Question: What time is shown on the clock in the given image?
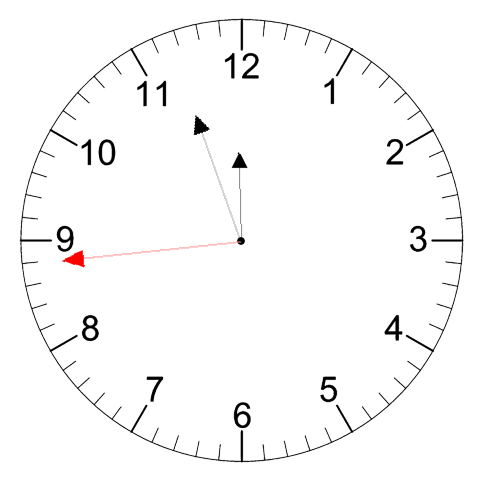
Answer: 11:56:44